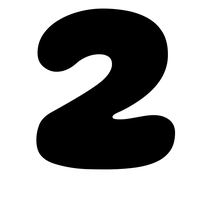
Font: Gluten_ExtraBold